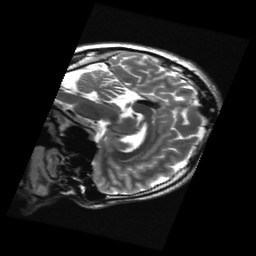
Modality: T2w
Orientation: sagittal
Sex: male
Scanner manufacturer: ge
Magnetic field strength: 3 T
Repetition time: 5 s
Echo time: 0.1012 s